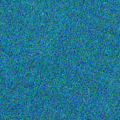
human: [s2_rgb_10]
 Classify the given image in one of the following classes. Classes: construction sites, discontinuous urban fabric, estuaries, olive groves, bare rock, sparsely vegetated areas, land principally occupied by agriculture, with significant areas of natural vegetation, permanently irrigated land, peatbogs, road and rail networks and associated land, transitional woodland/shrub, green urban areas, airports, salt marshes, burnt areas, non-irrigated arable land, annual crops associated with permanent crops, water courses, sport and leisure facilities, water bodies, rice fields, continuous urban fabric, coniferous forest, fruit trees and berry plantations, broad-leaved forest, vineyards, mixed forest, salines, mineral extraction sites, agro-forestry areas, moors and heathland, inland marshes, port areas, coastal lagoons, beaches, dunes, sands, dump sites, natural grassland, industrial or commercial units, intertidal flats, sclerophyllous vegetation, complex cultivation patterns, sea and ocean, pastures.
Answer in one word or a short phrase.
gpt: sea and ocean